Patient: sex F, age 63
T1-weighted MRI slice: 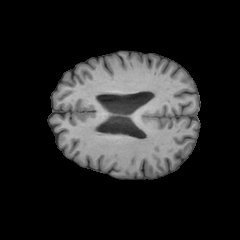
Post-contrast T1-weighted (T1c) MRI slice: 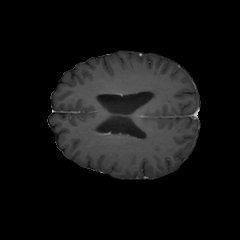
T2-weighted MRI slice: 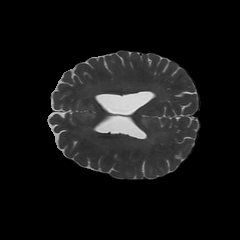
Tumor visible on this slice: yes
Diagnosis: Glioblastoma, IDH-wildtype
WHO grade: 4